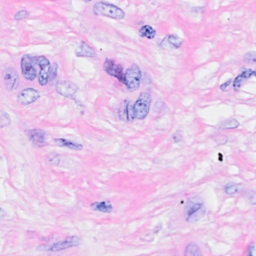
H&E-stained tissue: Breast